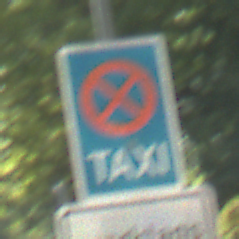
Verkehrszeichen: Taxenstand
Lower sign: ZeitangabenMitBeschraenkungAufWochentage1
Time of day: Midday
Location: Outdoor (RoadRail)
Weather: Clear
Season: NotSpecified
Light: Natural